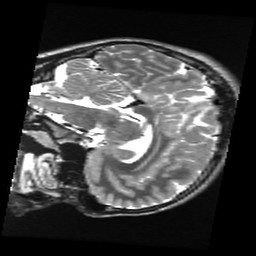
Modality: T2w
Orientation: sagittal
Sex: male
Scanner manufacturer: ge
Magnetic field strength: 3 T
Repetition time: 5 s
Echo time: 0.1017 s